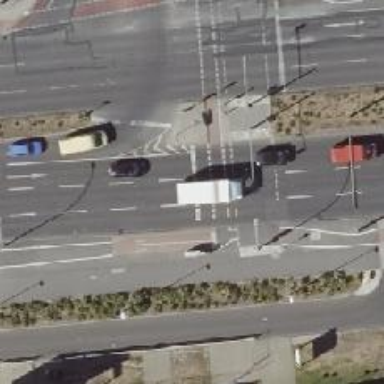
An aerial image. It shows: Road with traffic signals controlling the flow of traffic.